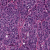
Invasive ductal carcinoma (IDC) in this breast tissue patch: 1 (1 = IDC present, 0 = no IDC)